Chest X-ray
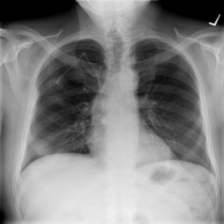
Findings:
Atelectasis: negative
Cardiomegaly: negative
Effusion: negative
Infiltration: negative
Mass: negative
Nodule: negative
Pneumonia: negative
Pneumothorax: negative
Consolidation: negative
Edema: negative
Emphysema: negative
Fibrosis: negative
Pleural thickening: negative
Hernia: negative